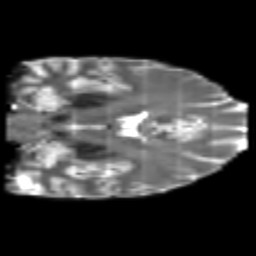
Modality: T2w
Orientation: coronal
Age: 37
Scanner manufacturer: philips
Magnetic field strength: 3 T
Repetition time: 8.61 s
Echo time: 0.1268 s